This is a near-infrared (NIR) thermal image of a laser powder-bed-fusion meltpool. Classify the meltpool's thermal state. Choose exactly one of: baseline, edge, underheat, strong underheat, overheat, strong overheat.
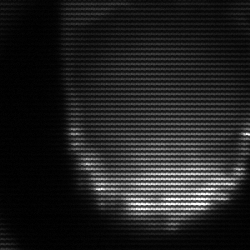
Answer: edge